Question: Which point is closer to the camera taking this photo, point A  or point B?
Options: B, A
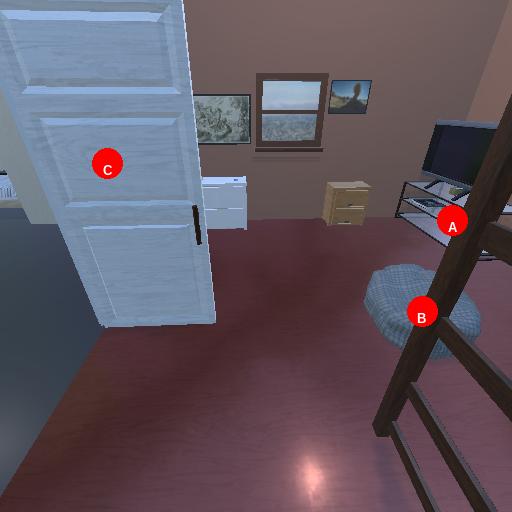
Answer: B